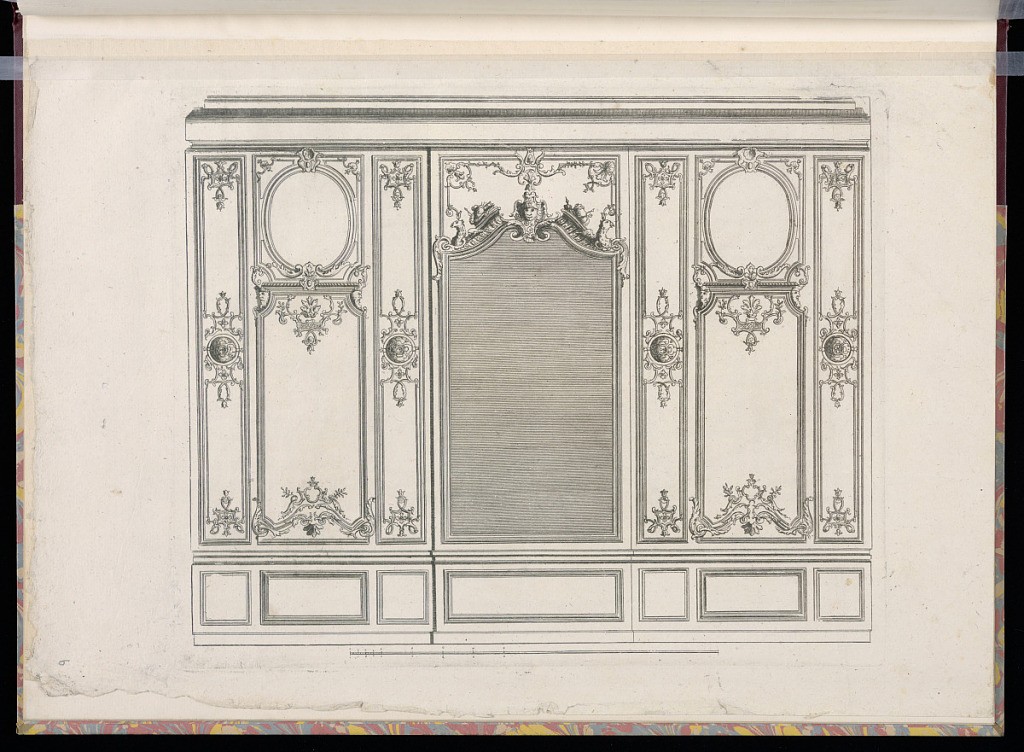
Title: Wall Elevation with a Mirror
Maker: Étienne Charpentier, French, 1707 – after 1792
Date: mid- 18th century
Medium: Etching and engraving on laid paper
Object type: Print
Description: An interior wall elevation featuring a central mirror framed and flanked by rococo paneling. On both sides of the mirror there are central larger panels, which include oval frames or cartouches above and two thinner panels on either side, with a dado level below. The over-mirror panel is decorated with a central mask, griffins, acanthus leaves, gadrooning, c-scrolls, and fleurons. The other panels feature similar motifs and include rosettes, strapwork, diaper pattern and plumes. There is a scale in the center below the elevation.